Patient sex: M
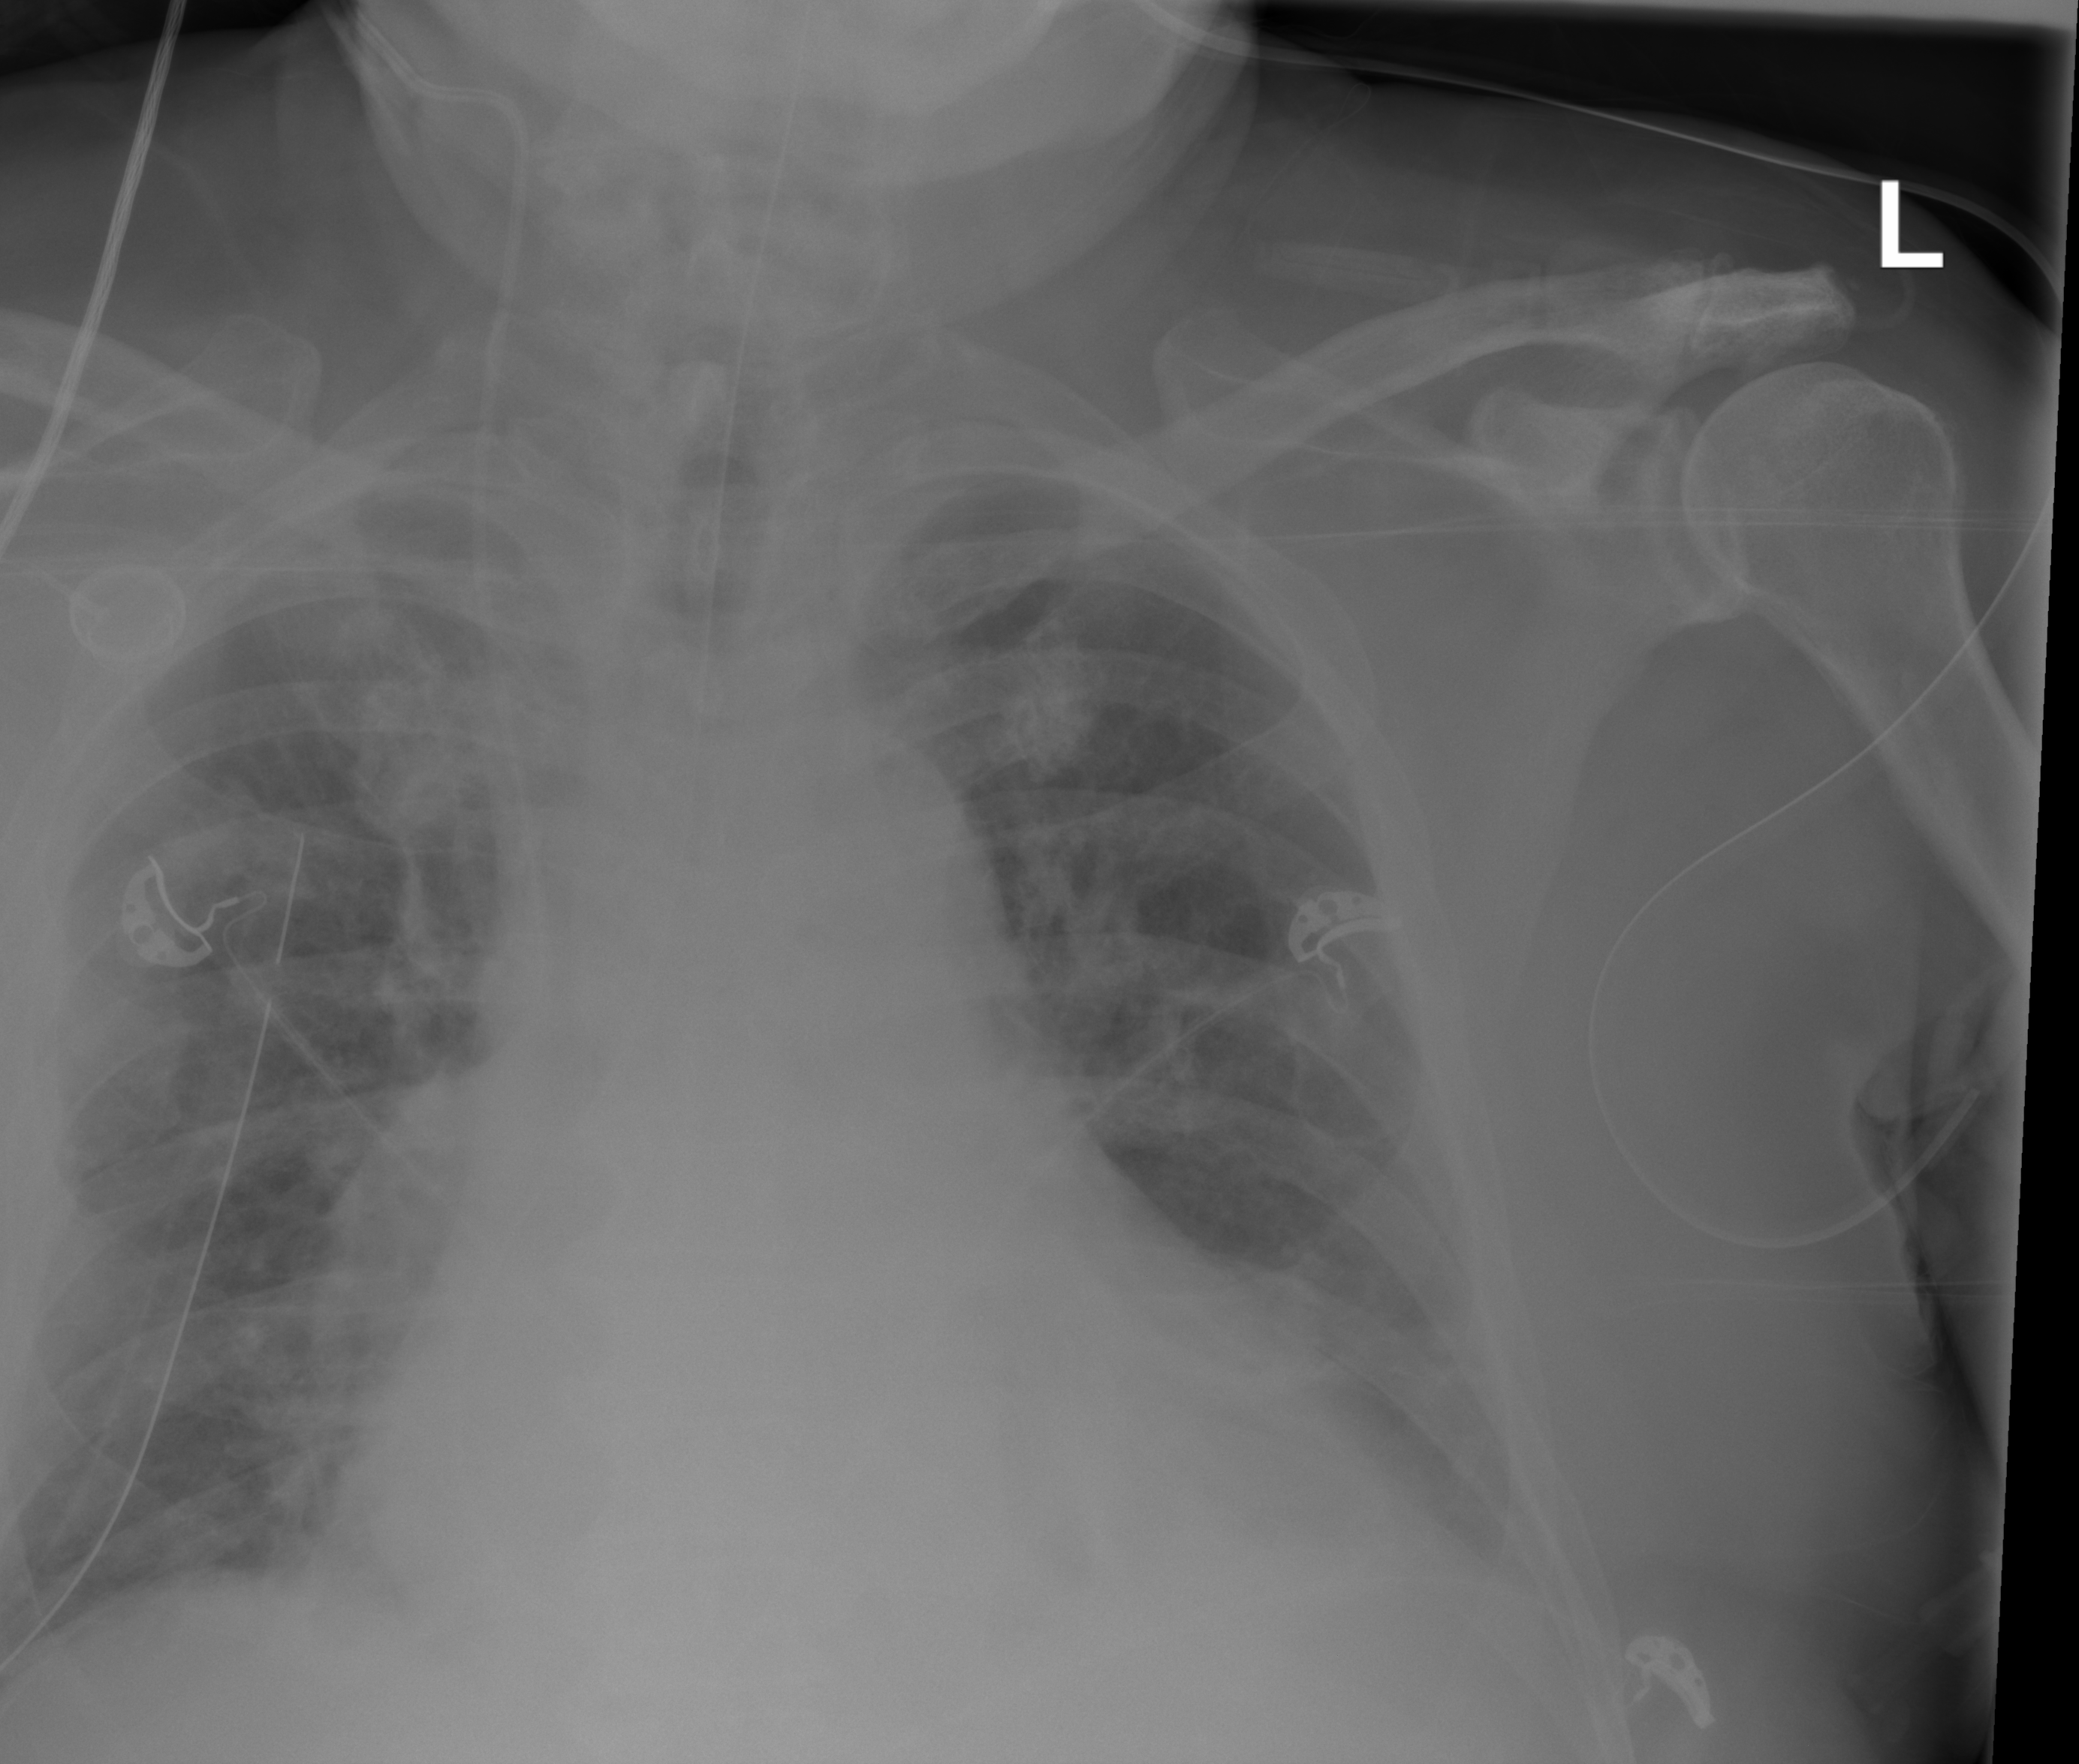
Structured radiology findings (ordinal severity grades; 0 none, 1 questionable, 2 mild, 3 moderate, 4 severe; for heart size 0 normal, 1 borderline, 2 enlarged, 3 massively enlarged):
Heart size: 2
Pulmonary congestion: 2
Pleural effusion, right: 0
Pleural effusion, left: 2
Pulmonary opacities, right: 0
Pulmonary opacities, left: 0
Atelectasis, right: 0
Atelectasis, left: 2